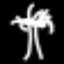
Label: palm tree